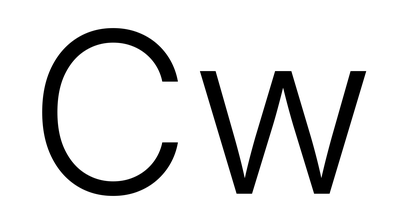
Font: Inter_Light